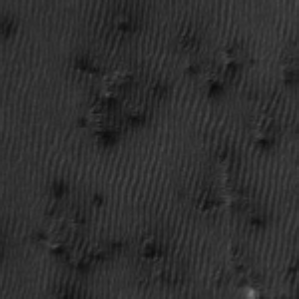
Label: frost